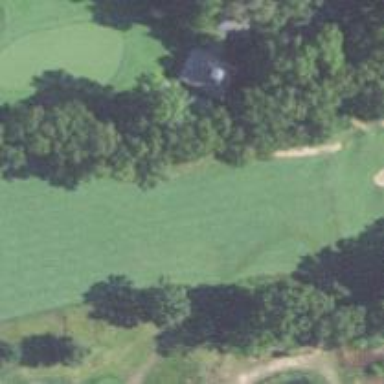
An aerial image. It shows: View of golf hole.